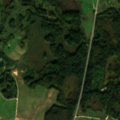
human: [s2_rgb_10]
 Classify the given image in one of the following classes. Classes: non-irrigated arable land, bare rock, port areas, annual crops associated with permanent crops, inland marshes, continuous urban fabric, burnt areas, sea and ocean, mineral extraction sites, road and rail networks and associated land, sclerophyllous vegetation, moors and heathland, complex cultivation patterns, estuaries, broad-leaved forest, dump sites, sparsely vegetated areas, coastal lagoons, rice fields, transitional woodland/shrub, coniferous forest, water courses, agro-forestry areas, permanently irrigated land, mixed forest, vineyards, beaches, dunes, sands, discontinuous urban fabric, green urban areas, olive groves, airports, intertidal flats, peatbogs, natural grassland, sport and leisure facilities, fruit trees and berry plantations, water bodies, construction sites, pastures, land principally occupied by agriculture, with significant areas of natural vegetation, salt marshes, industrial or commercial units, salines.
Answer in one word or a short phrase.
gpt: non-irrigated arable land, pastures, complex cultivation patterns, land principally occupied by agriculture, with significant areas of natural vegetation, broad-leaved forest